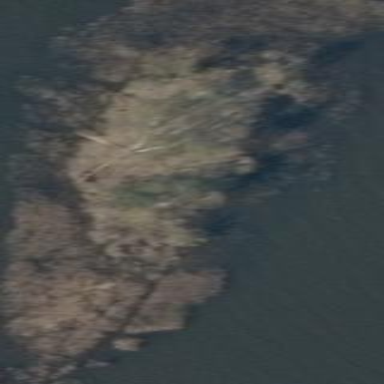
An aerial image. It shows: Islet covered with woodland.